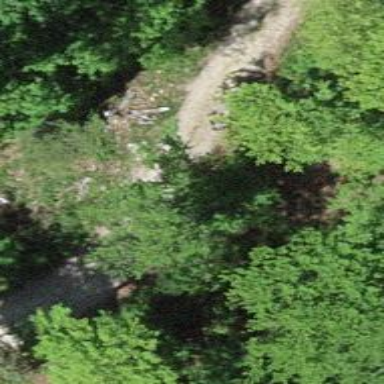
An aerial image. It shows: Unpaved track with grade3 tracktype.